Question: I have a simple line in my C++ code to create a new file:
'''
string fileName = "test";
// Create a file named "test"
rc = pf->CreateFile(fileName.c_str());
'''
---
Inside 'CreateFile' function (which takes 'const char *fileName' as an argument, I have following snippet of code;
'''
// Create the file in current working directory
char *path = NULL;
path = getcwd(path, 0);
path = strcat(path, "/");
path = strcat(path, fileName);
FILE *fHandle = fopen(path, "wb");
'''
The string 'path' contains full absolute path of the file to be created. The file name is 'test'. However when I run the code, the file is indeed created, however its name contains unprintable characters (code was run between following two commands):

Please suggest what could be wrong.
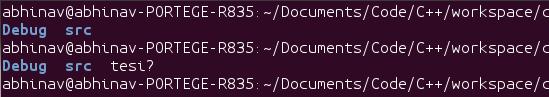
Answer: From <URL>:
> As an extension to the POSIX.1-2001 standard, Linux (libc4, libc5, glibc) getcwd() allocates the buffer dynamically using malloc(3) if buf is NULL. In this case, the allocated buffer has the length size unless size is zero, when buf is allocated as big as necessary. The caller should free(3) the returned buffer.
This means there is no extra space left in 'path' to be appending to and results in overwriting the bounds of the array that 'path' points to, causing undefined behaviour and is the probable cause of the unprintable characters.
To construct a buffer capable of holding the path you need to determine the full size, 'malloc()' and build it:
'''
char *path;
path = getcwd(path, 0);
if (path)
{
/* The '+2' is for null terminator and the '/'. */
const size_t size = strlen(path) + strlen(fileName) + 2;
char* fullPath = malloc(size);
if (fullPath)
{
sprintf(fullPath, "%s/%s", path, fileName);
/* fopen() ... */
free(fullPath);
}
free(path);
}
'''